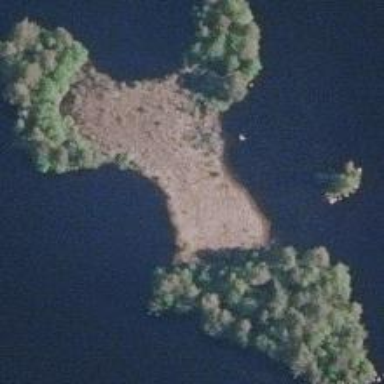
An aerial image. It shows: Island covered with woodland.